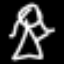
Label: angel